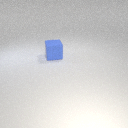
large blue rubber cube